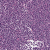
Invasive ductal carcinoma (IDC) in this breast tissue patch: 1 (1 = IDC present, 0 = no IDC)